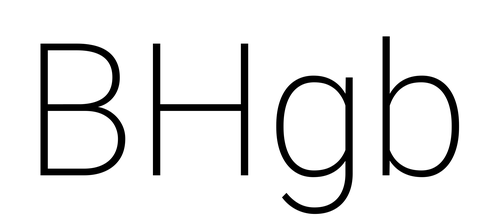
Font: Roboto_ExtraLight